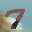
Label: 7